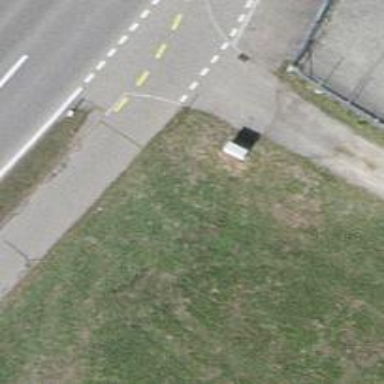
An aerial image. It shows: Power street cabinet.